Interaction volume radius: 10 \u00c5
Interaction volume height: 15 \u00c5
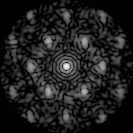
Disorder parameter: 0.5647